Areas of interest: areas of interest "Hanchuan Station"
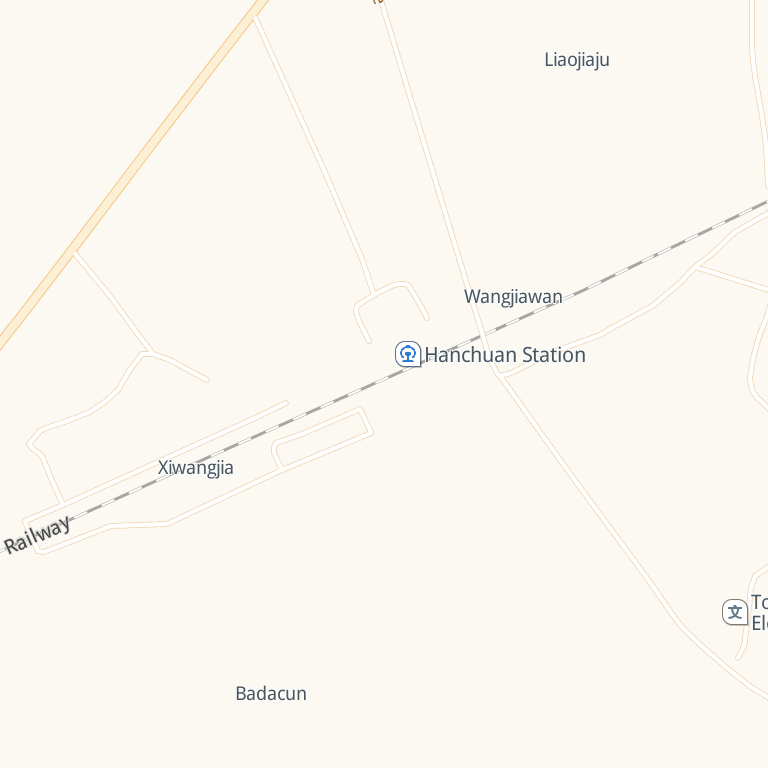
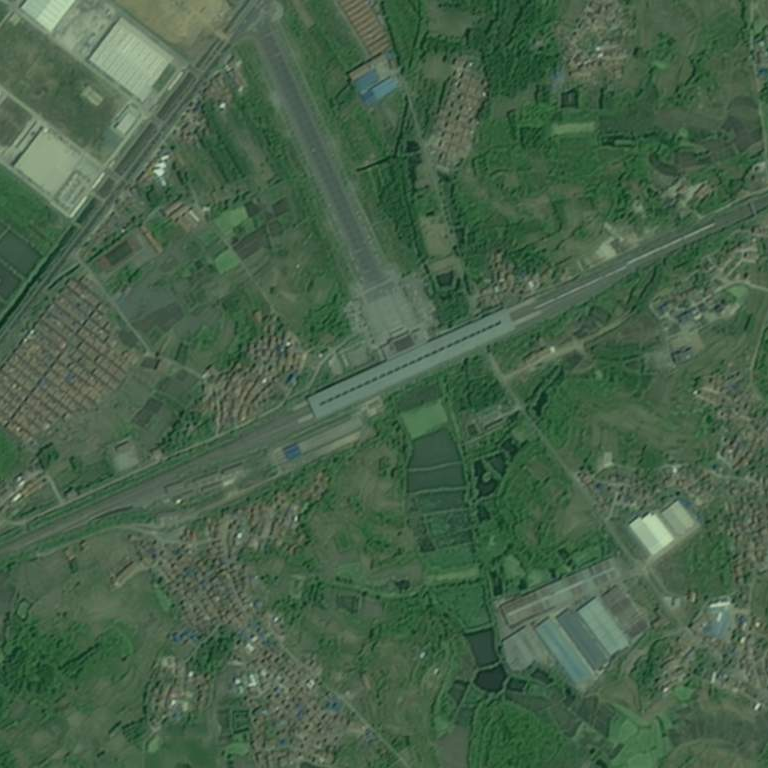